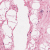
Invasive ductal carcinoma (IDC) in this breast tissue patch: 0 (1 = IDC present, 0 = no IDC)